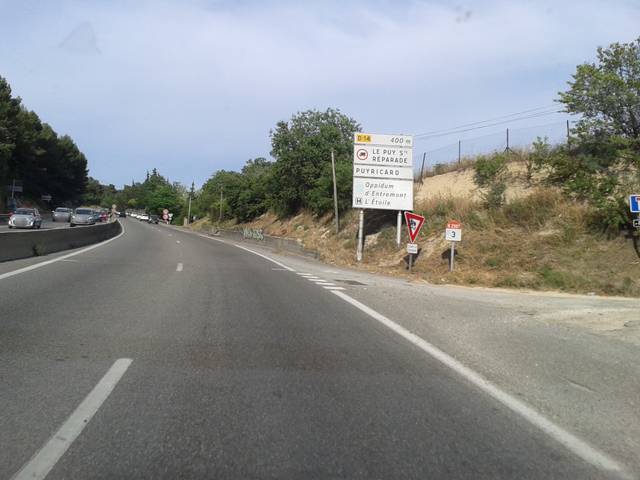
Region: France
Coordinates: 43.55, 5.43